Question: I have this function view.
How to transform this function in Class Based View?
In this case i use TemplateView?
'''
def linechart(request):
ds = DataPool(
series=[{'options': {
'source': MonthlyWeatherByCity.objects.all()},
'terms': [
'month',
'houston_temp',
'boston_temp']}
])
cht = Chart(
datasource=ds,
series_options=[{'options': {
'type': 'bar',
'stacking': False},
'terms': {
'month': [
'boston_temp',
'houston_temp']
}}],
chart_options={'title': {
'text': 'Weather Data of Boston and Houston'},
'xAxis': {
'title': {
'text': 'Month number'}}})
return render_to_response('core/linechart.html', {'weatherchart': cht})
'''
Return error

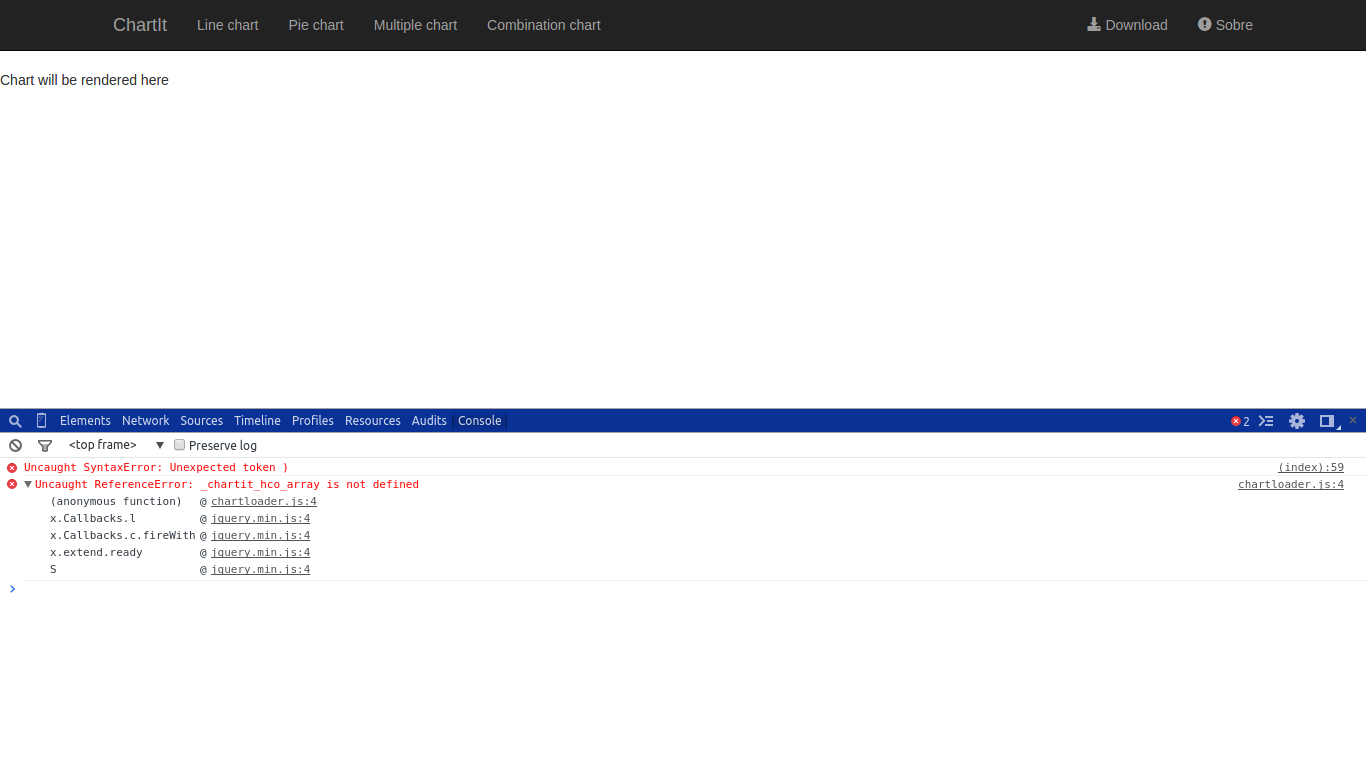
Answer: '''
class MyTemplateView(TemplateView):
template_name = 'core/linechart.html'
def get_ds(self):
return DataPool(...)
def get_water_chart(self):
return Chart(datasource=self.get_ds() ...)
def get_context_data(self, **kwargs):
context = super(MyTemplateView, self).get_context_data(**kwargs)
context['weatherchart'] = self.get_water_chart()
return context
'''
in urls should be something like this
'''
url(r'^$', MyTemplateView.as_view(), name='index'),
'''